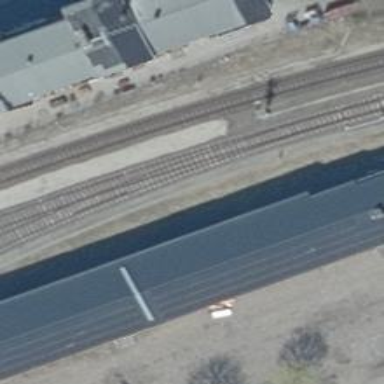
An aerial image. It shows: Railway switch with the turnout side on the left.